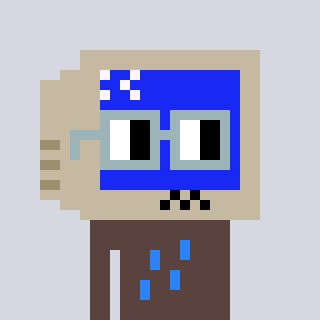
a pixel art character with square dark gray glasses, a old monitor-shaped head and a darkbrown-colored body on a cool background